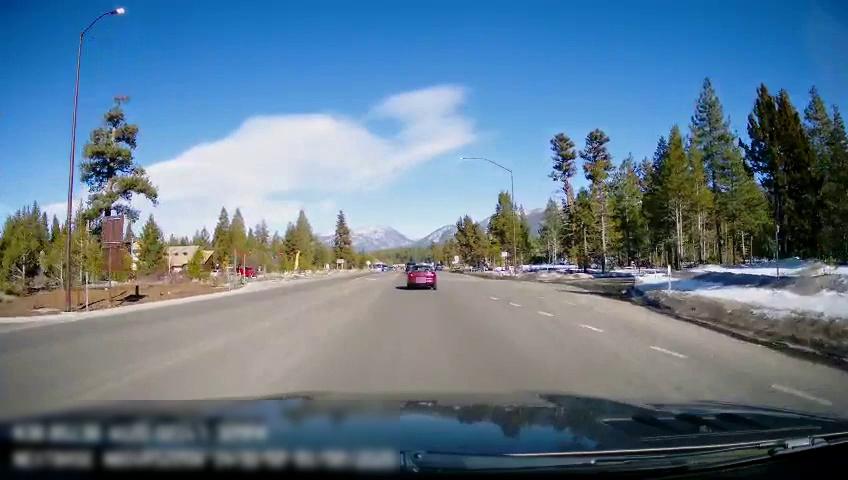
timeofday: Day
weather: Sunny
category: Drivable Space
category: Vehicles | Car
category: Vehicles | SUV
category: Vehicles | Truck
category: Lanes | Current Lane